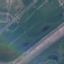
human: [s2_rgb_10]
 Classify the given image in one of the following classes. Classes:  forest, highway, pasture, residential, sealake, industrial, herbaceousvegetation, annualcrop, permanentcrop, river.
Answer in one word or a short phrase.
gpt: Highway